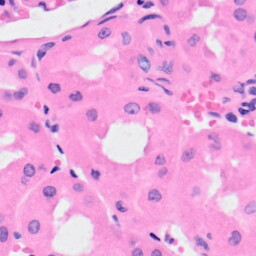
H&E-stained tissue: Kidney